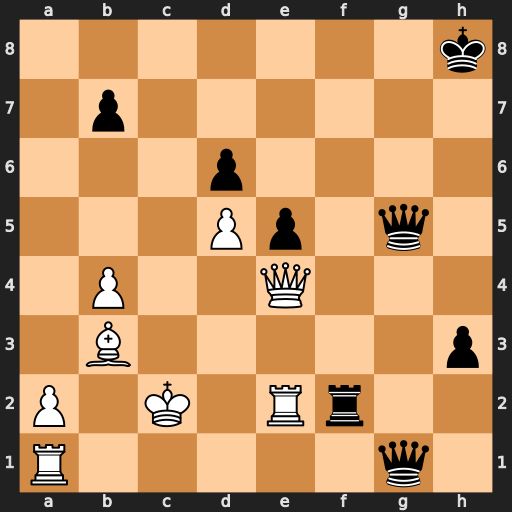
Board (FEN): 7k/1p6/3p4/3Pp1q1/1P2Q3/1B5p/P1K1Rr2/R5q1
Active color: w
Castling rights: -
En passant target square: -
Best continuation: Rxg1 Rxe2+ Qxe2 Qxg1 Qh5+ Kg7 Qxh3